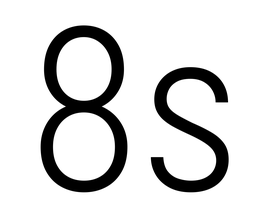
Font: Roboto_Condensed_Light